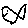
Label: fish